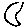
Label: moon